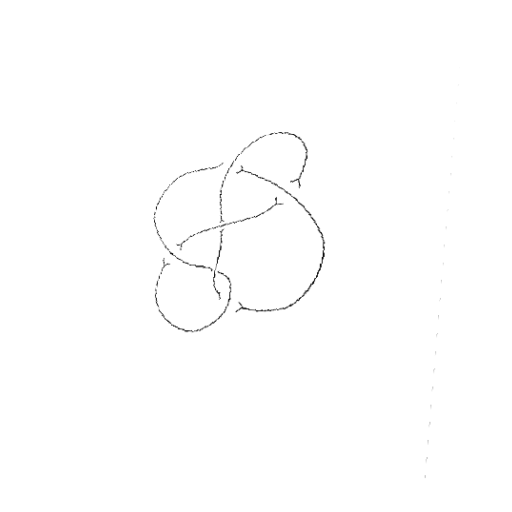
Crossing number: 6